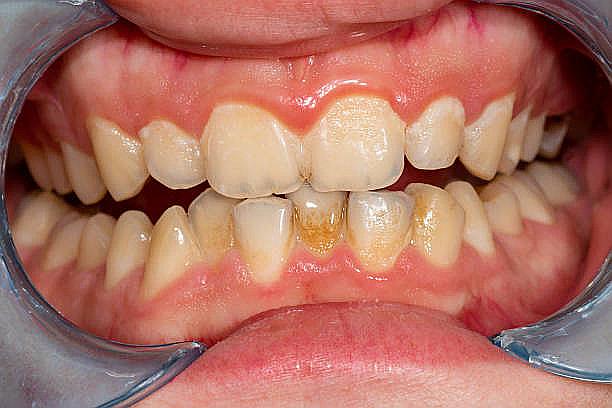
Condition: Gingivitis